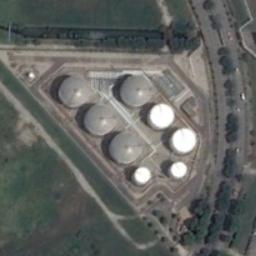
Label: storage tanks